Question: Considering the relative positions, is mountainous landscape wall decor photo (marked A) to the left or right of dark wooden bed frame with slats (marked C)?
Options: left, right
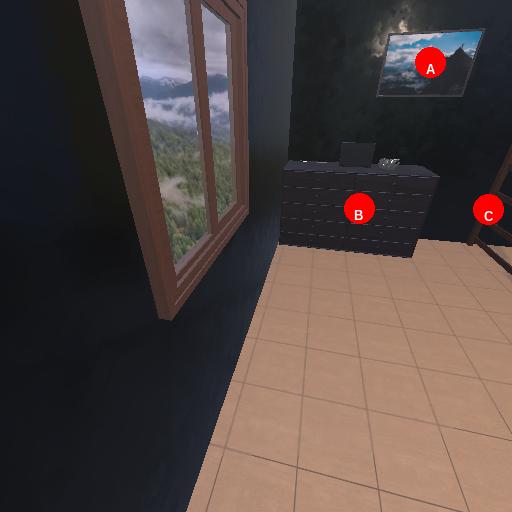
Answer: left